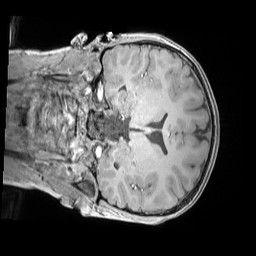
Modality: MP2RAGE
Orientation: coronal
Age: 10
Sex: male
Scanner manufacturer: siemens
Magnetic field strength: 3 T
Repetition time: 4 s
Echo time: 0.00303 s